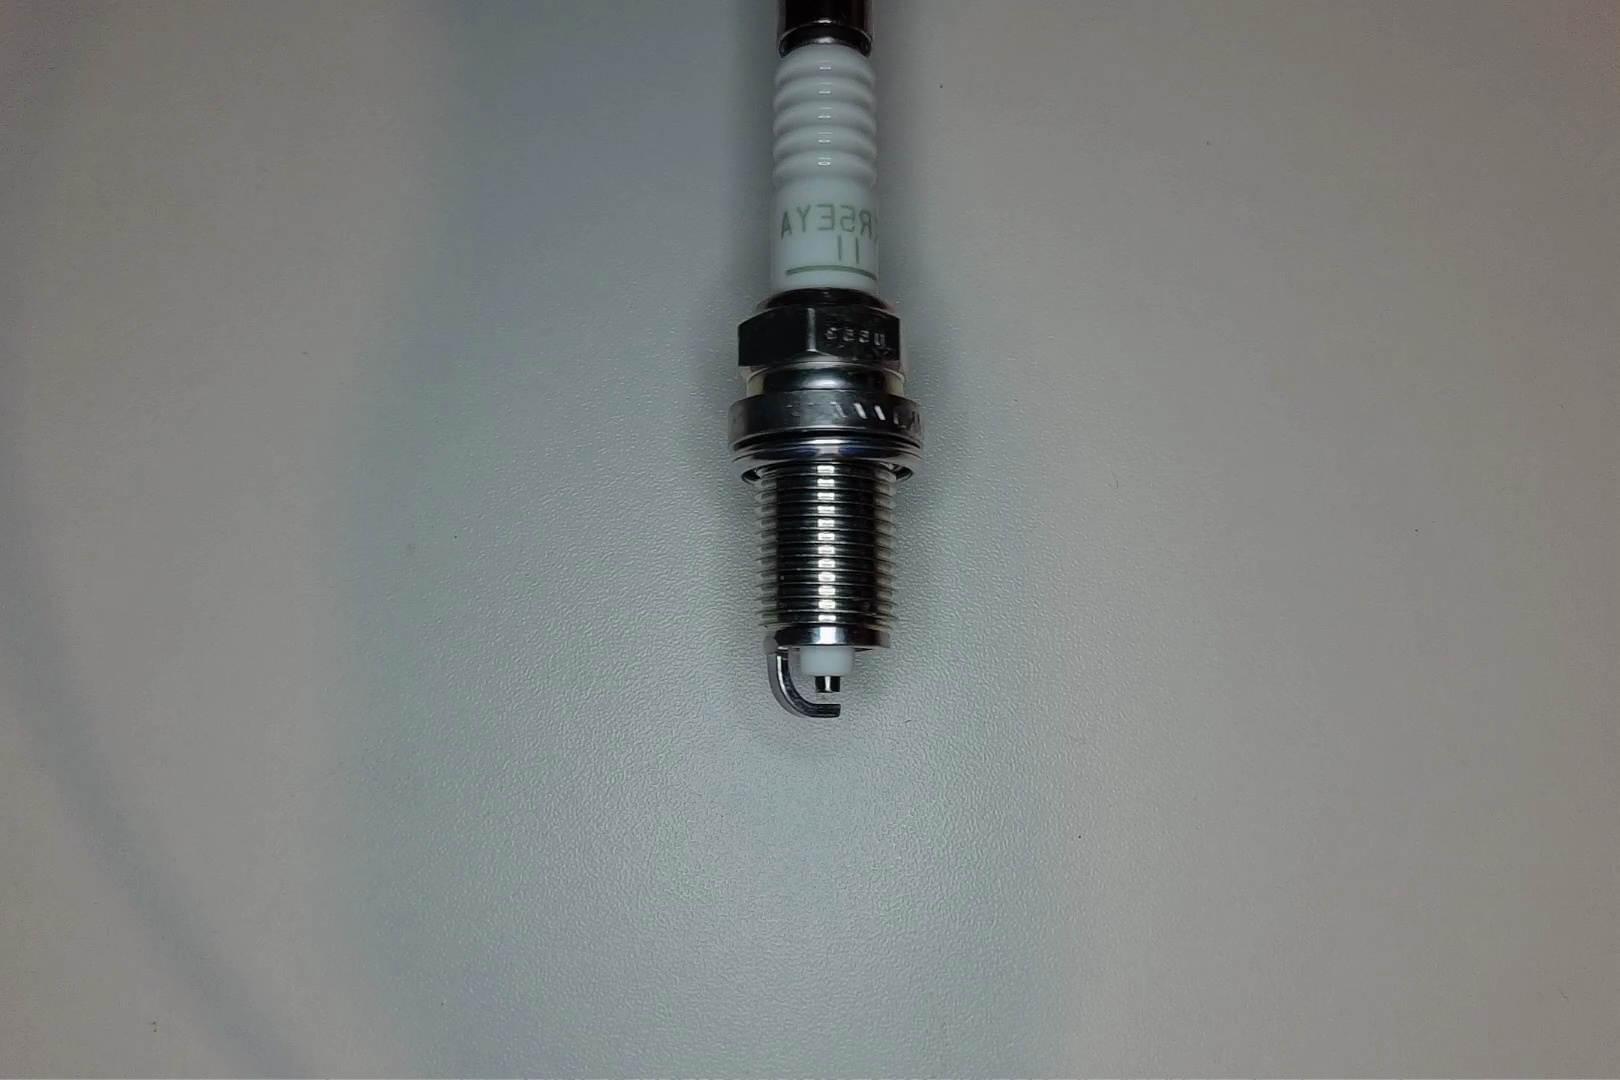
Label: no anomaly